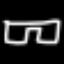
Label: pants